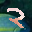
Label: 2